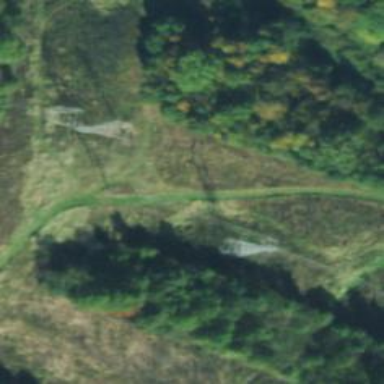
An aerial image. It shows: Lattice structure tower used for power transmission.